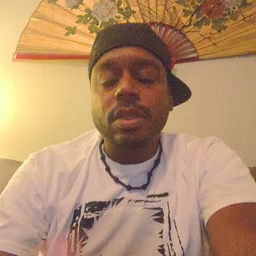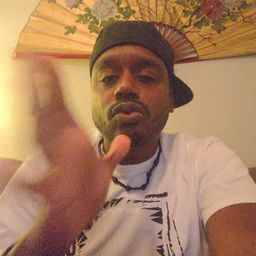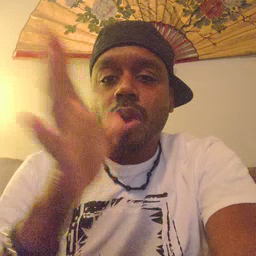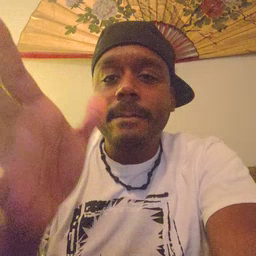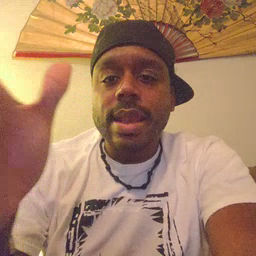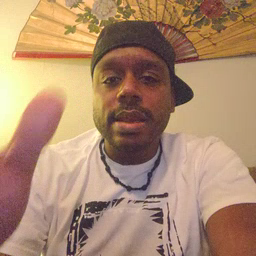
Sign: grandma